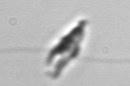
Label: Chrysochromulina_lanceolata